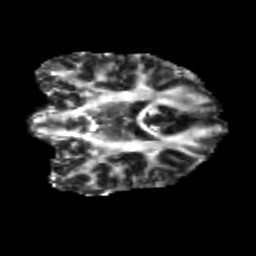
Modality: FA
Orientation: coronal
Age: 22
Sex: male
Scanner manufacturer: siemens
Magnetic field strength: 3 T
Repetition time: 3.5 s
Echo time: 0.104 s